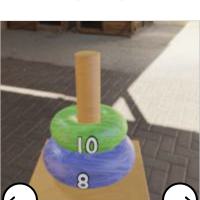
Task: sum
Answer: 18